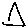
Label: triangle